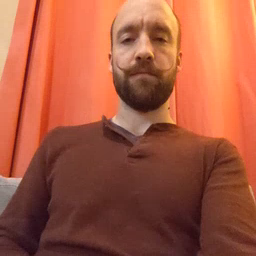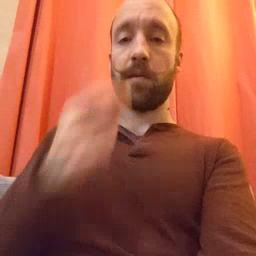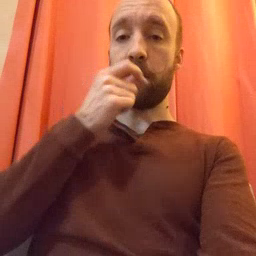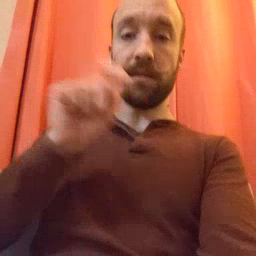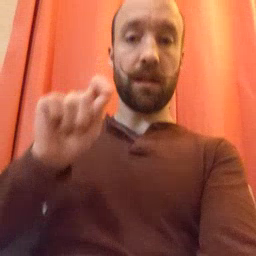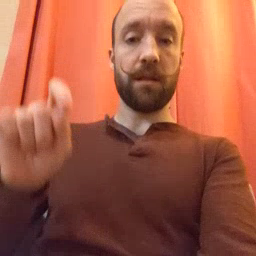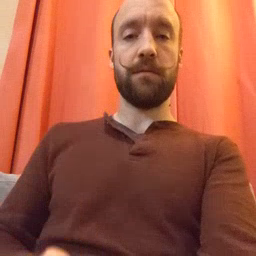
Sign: pencil